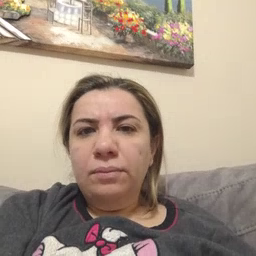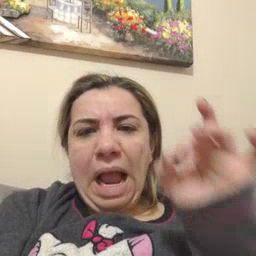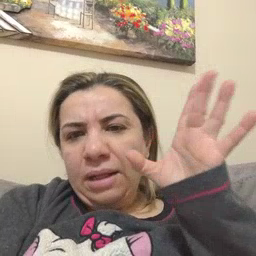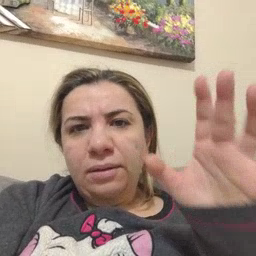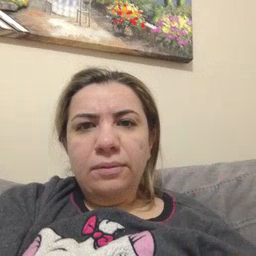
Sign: hate